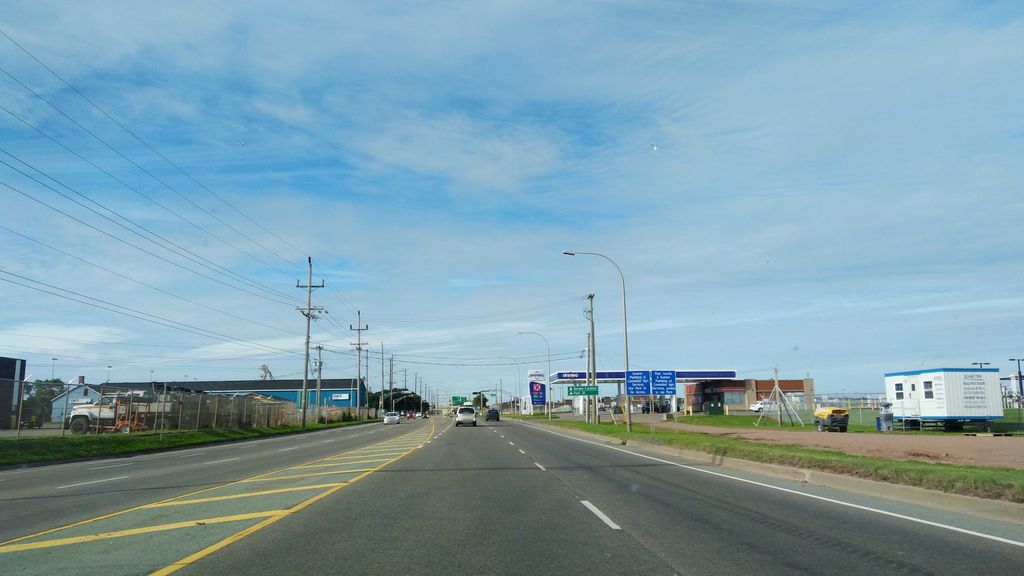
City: charlottetown